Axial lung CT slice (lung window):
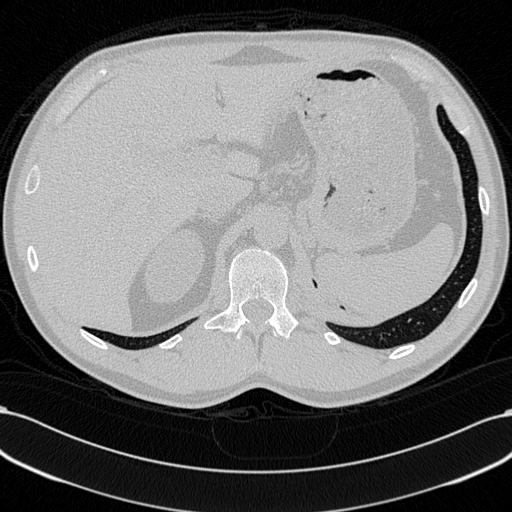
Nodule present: no